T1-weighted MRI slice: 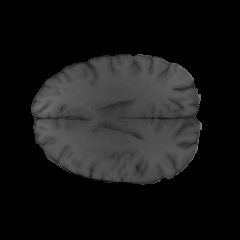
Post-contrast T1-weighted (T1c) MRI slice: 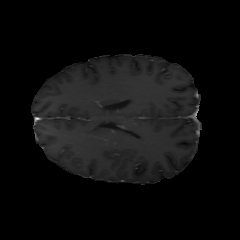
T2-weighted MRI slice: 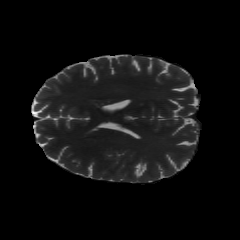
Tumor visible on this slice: no